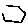
Label: hexagon